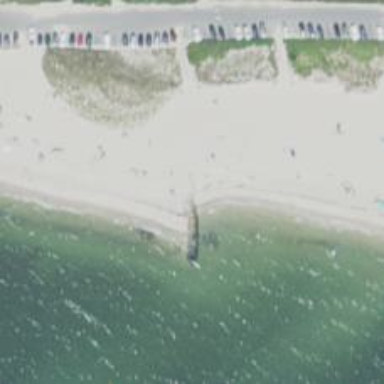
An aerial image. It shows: Breakwater structure.